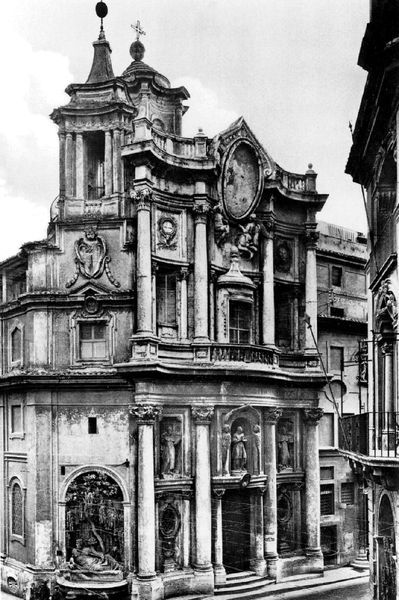
Titel: S. Carlo alle Quattro Fontane in Rom
Künstler: Francesco Borromini
Standort: Rom, S. Carlo alle Quattro Fontane (EU - I - Latium)
Schlagwörter: himmel, wolken, stadt, fenster, grau, straße, säulen, tür, gebäude, haus, architektur, barock, kirche, figur, front, brunnen, oval, turm, engel, skulptur, statue, balkon, relief, ecke, fassade, italien, treppe, detail, stufen, foto, fotografie, eingang, nische, kreuz, türme, balustrade, schwarz-weiß, portal, wappen, gesims, statuen, romanik, geäbude, goto, prachtbau, aingang